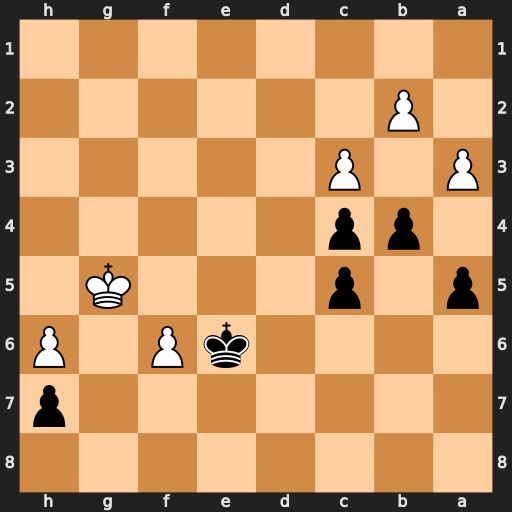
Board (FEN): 8/7p/4kP1P/p1p3K1/1pp5/P1P5/1P6/8
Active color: b
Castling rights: -
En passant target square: -
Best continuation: a4 f7 Kxf7 Kf5 b3